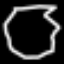
Label: octagon